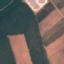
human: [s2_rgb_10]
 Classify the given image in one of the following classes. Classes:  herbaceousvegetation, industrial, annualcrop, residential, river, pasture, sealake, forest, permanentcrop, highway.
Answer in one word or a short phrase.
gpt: AnnualCrop